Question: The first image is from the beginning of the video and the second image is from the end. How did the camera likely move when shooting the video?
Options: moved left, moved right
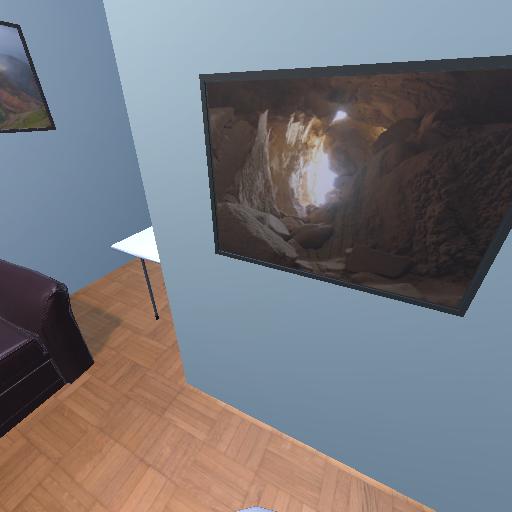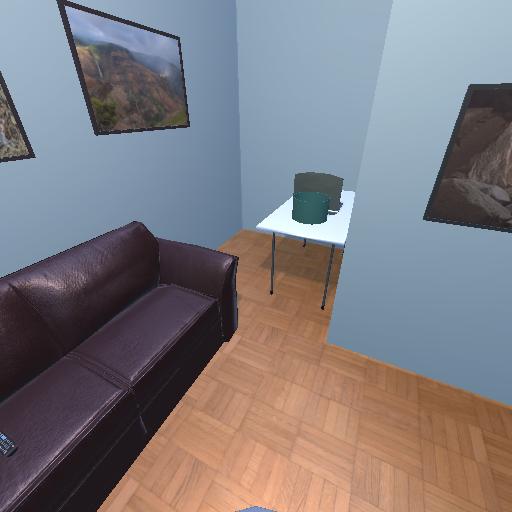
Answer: moved left